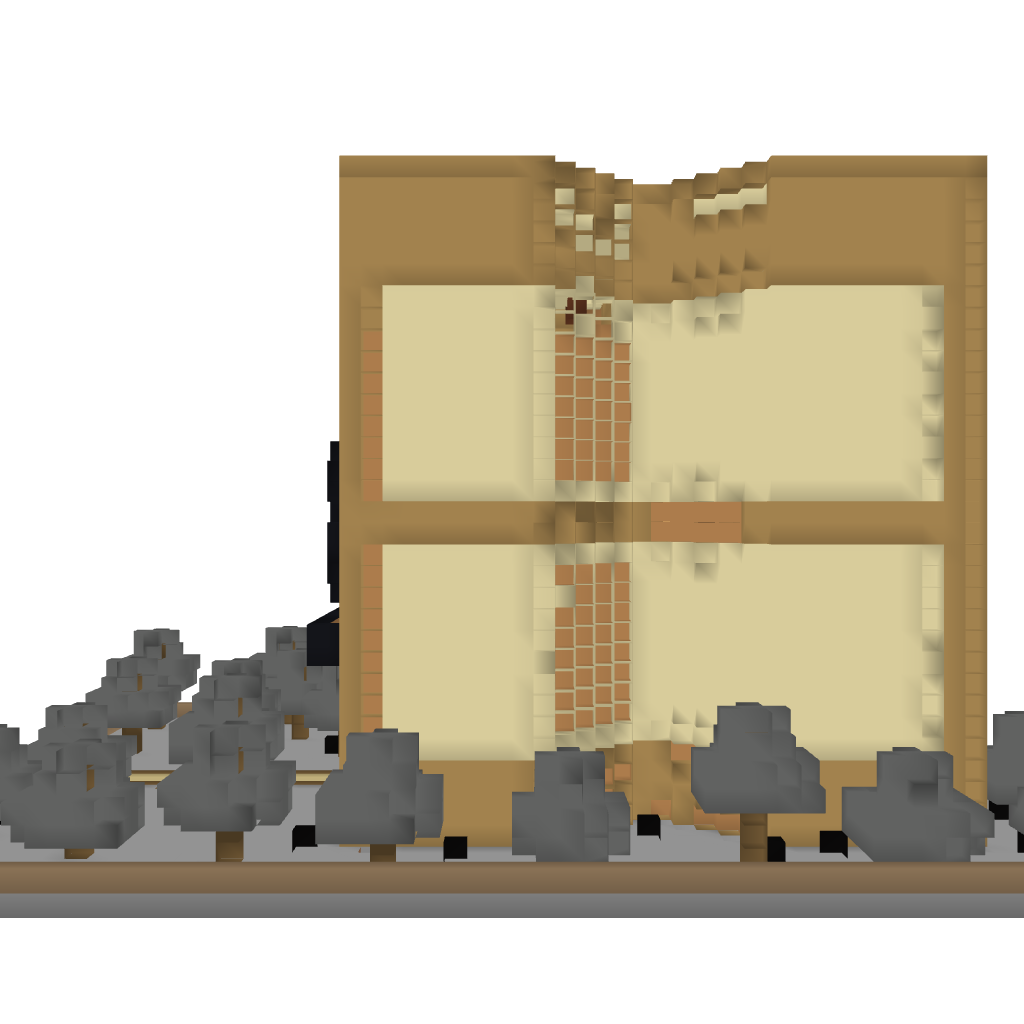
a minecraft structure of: Overworld XP Farm